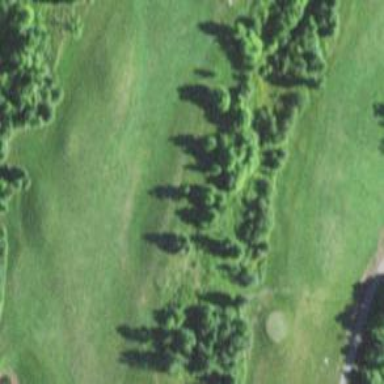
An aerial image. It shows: Service road designated as golf cart path.